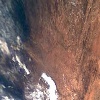
Label: land